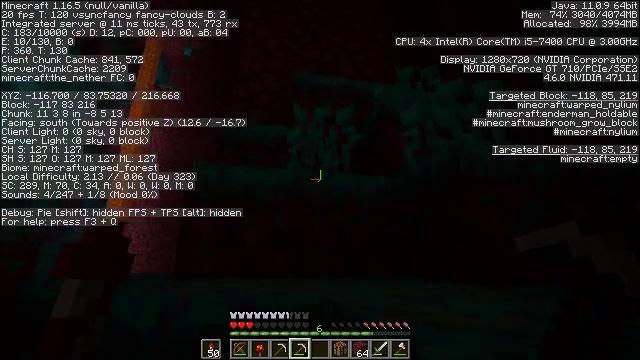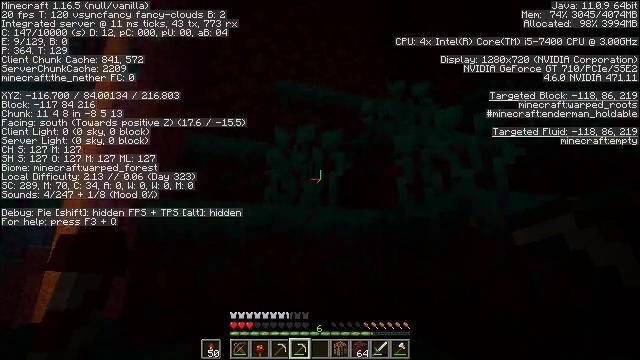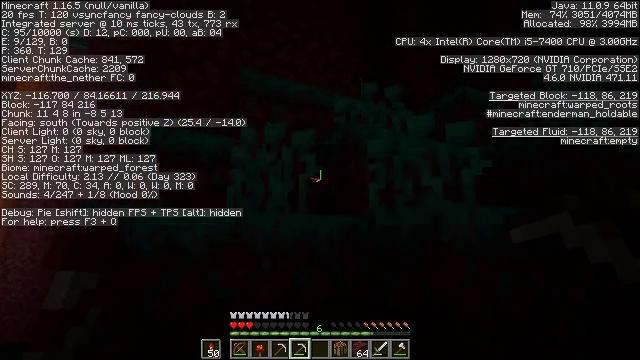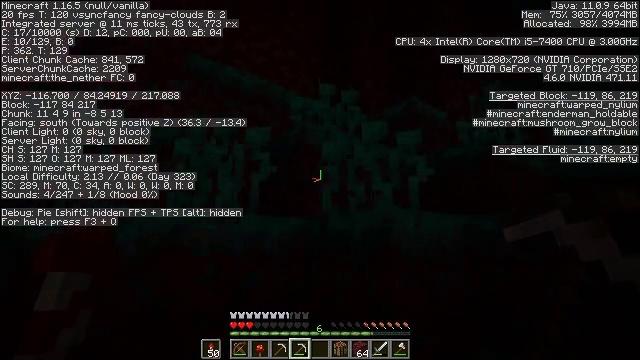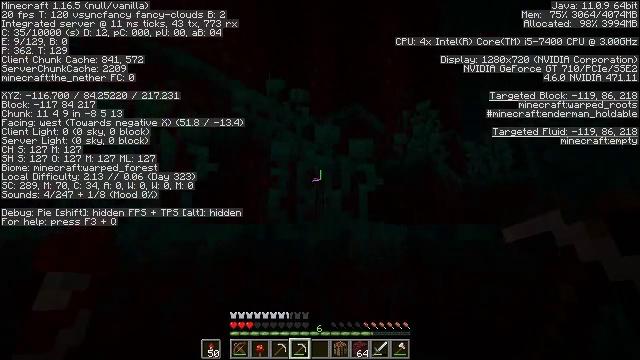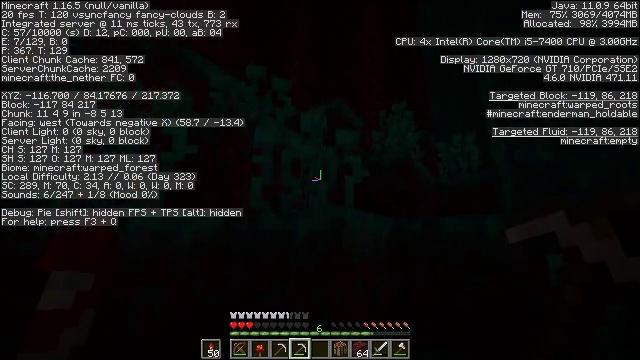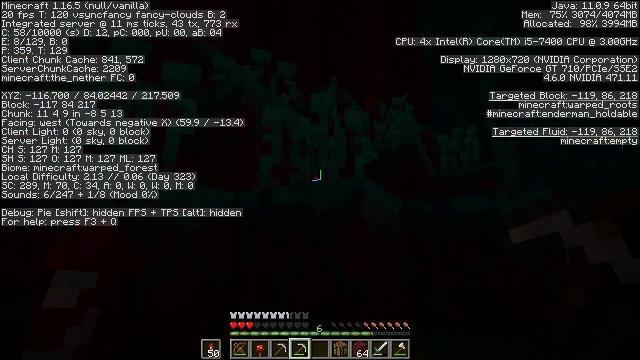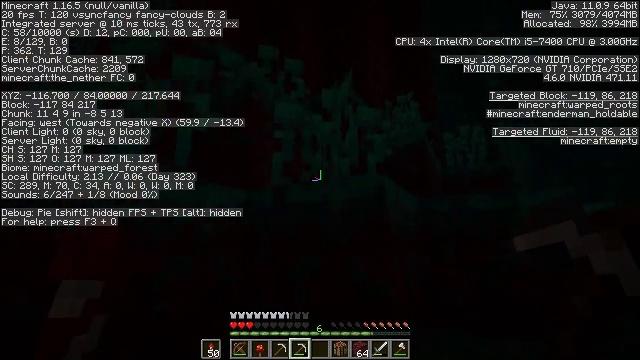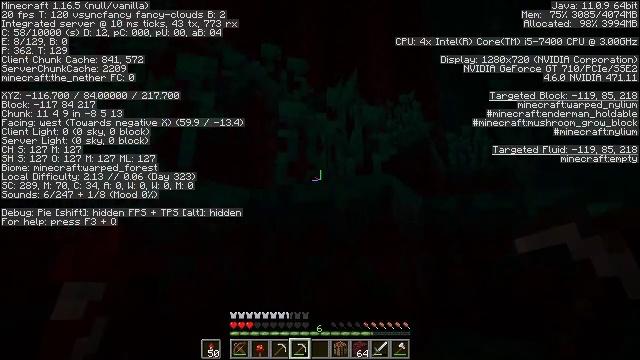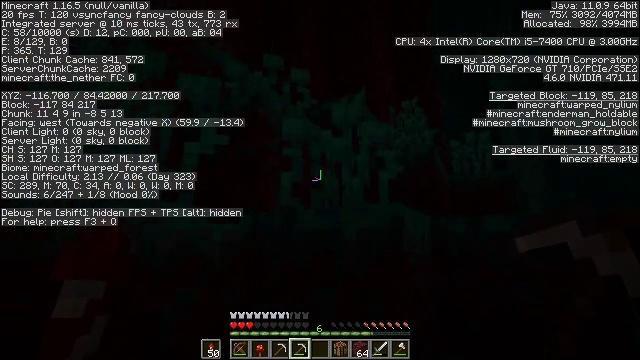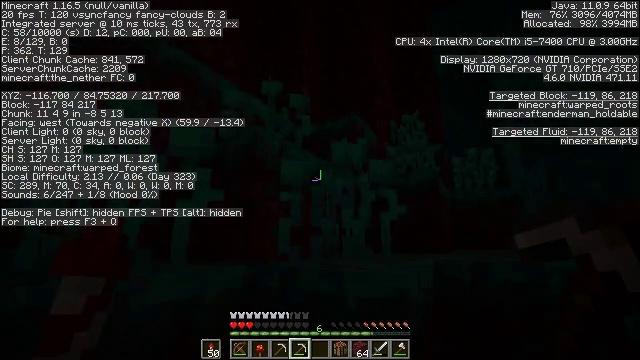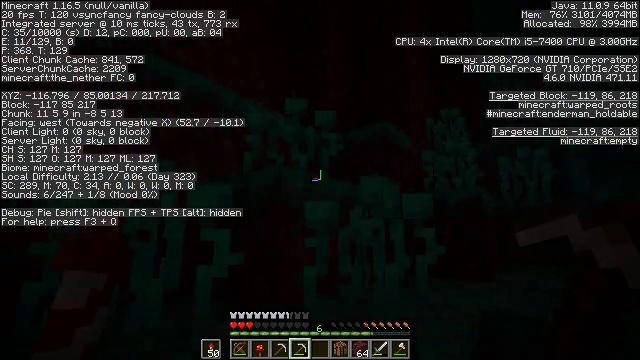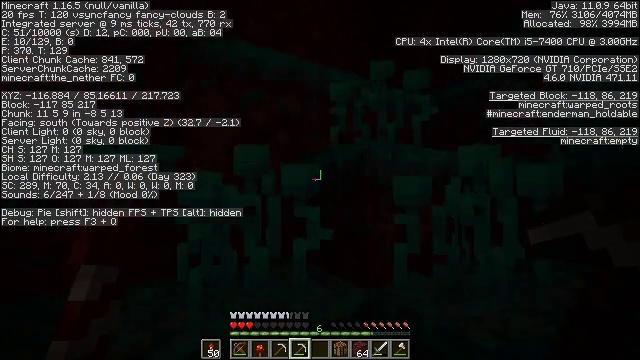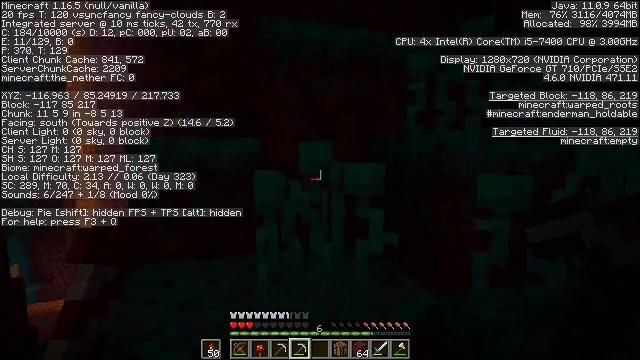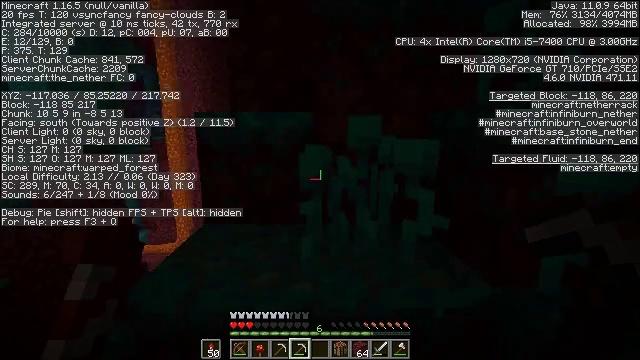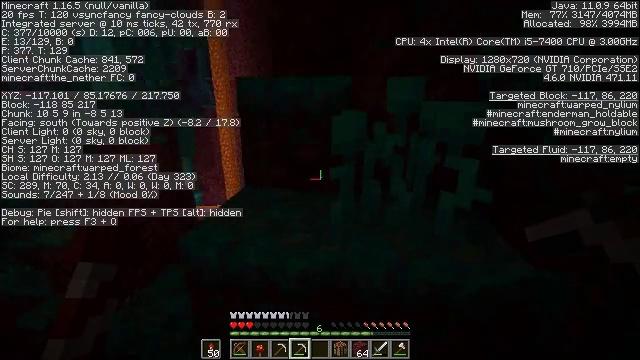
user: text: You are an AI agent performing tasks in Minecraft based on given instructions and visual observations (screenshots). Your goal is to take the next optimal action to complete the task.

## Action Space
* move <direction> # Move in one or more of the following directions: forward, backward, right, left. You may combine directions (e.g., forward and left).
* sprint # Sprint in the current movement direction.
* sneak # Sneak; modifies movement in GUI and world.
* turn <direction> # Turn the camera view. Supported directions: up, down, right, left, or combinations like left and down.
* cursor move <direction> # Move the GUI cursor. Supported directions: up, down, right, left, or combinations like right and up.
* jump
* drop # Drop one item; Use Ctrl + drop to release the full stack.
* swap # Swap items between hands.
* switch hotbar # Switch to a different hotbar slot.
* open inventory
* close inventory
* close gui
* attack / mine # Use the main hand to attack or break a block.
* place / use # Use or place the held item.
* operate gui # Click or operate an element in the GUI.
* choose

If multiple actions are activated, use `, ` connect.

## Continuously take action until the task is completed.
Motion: motion action
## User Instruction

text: Extract nether gold ore from the Netherrack.
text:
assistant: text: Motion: move forward, sprint, turn right and down, jump
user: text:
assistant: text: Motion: move forward, sprint, turn right and down, jump
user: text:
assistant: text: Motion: move forward, sprint, turn right, jump
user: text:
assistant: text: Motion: move forward, turn right, jump
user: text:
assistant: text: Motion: move forward, turn right, jump
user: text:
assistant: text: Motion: move forward, turn right, jump
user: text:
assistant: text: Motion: move forward, jump
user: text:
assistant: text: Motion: move forward, jump
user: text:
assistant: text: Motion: move forward, jump
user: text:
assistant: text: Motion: move forward, jump
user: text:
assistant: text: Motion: move forward, turn left and down
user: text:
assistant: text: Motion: turn left and down
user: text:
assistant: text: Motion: turn left and down
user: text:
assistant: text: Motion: turn left and down
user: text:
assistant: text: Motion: turn left and down
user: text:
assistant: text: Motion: turn left and down
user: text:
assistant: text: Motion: turn left and down
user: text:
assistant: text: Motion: turn left and down
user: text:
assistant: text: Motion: turn left and down
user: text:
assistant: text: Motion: turn left
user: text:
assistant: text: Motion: move forward
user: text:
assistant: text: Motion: move forward
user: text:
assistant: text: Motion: move forward
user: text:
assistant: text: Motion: move forward
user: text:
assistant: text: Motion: move forward
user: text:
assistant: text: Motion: move forward
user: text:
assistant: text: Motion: move forward
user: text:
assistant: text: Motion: move forward
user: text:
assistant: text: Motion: move forward
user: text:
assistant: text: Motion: move forward